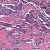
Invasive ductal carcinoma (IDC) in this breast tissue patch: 1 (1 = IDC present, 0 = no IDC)